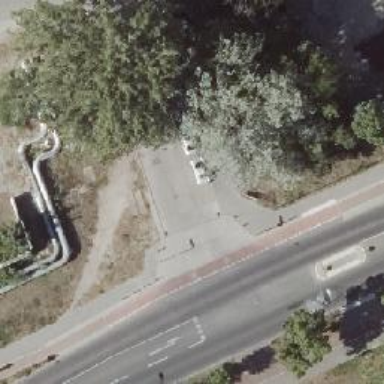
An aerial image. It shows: Road with "give way" sign.